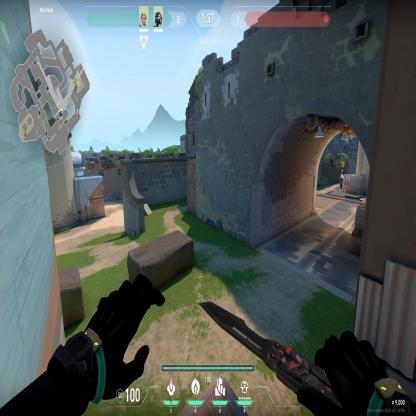
Label: teammate